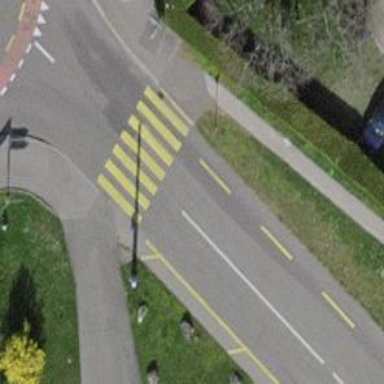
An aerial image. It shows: Asphalt footway with uncontrolled crossing. The crossing has markings.